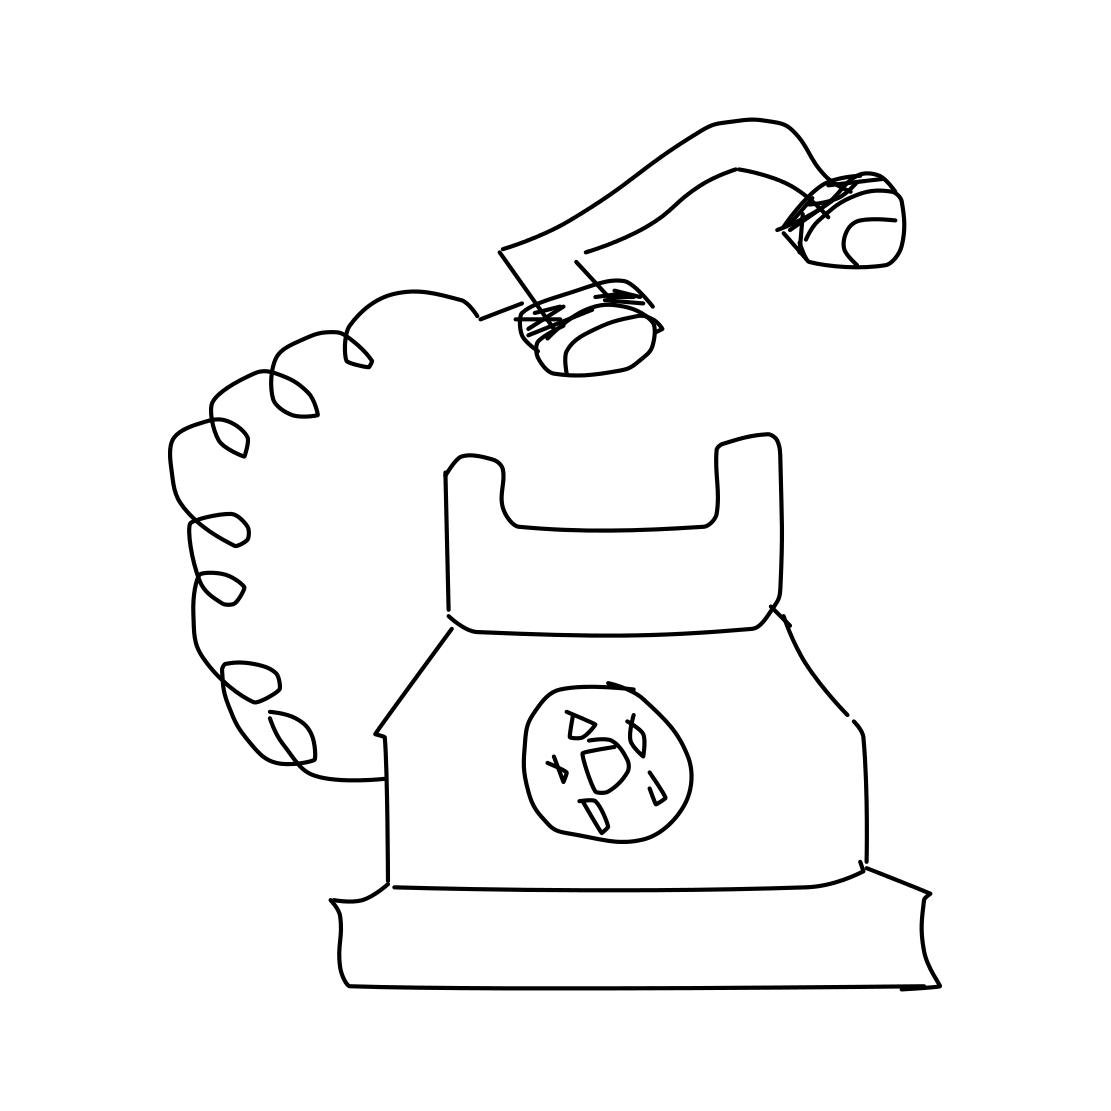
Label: telephone